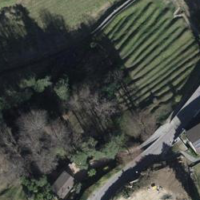
EUNIS habitat code: 55
Species observed at this site:
Fringilla coelebs
Picus viridis